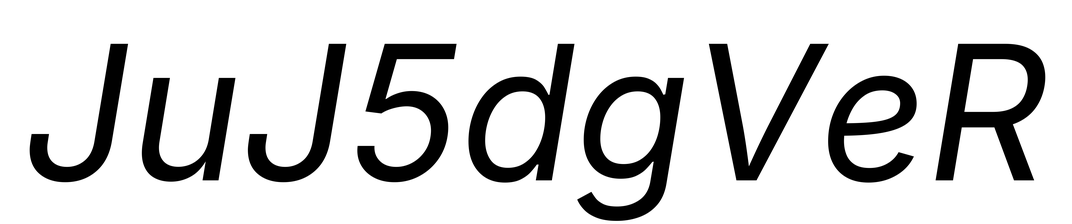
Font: Inter-Italic_Italic